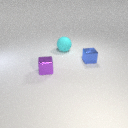
large cyan rubber sphere behind small purple metal cube